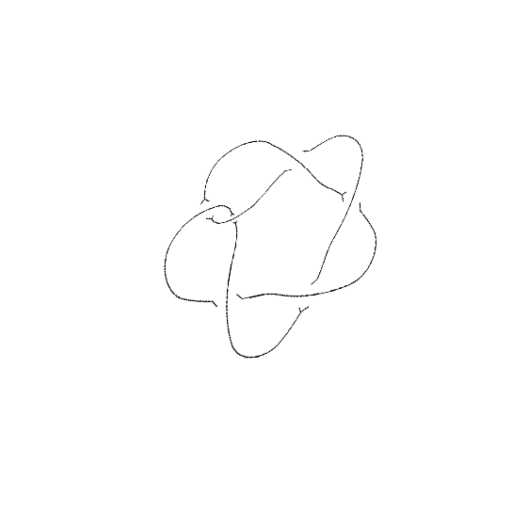
Crossing number: 6